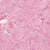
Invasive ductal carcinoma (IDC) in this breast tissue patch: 0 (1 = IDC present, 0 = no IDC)